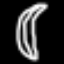
Label: leaf